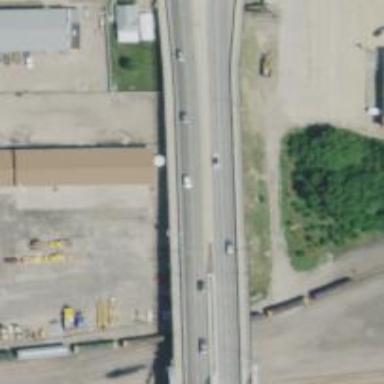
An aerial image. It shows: Trunk highway with bridge.